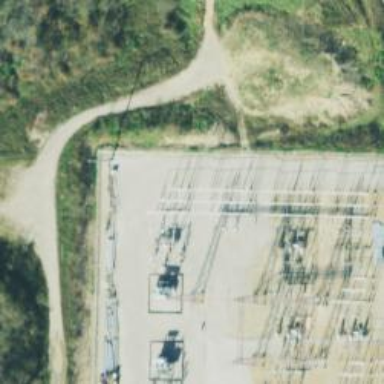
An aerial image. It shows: Switch used for power control.